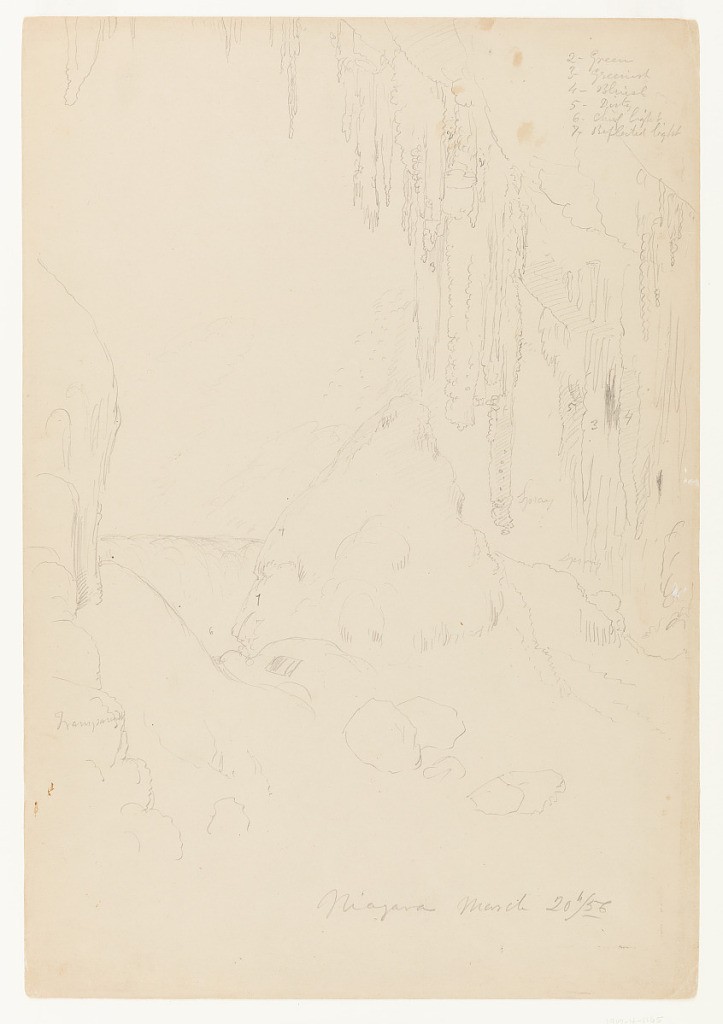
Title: Ice, Niagara Falls
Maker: Frederic Edwin Church, American, 1826–1900
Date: March 20, 1856
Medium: Graphite on tan wove paper
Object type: Drawing
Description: Landscape sketch showing a view of ice and snow in Niagara Falls at winter, possibly viewed from the Cave of the Winds. At upper right, numerous undulating icicles hang from a ledge that rises diagonally toward upper center. At center, a concial mass of snow and ice is prominently visible. In the foreground at left and lower center, other snow-covered ice formations are shown, while the top of the one of the falls is visible in the distance through a window at center left.

Verso: Extremely loose sketch of ice formations, cliffs, and the cascades around Niagara Falls during winter. Most forms are indistinct.